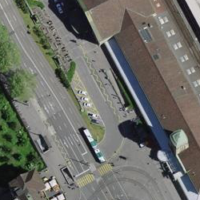
EUNIS habitat code: 57
Species observed at this site:
Corvus frugilegus
Columba palumbus